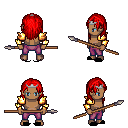
a pixel art fantasy rpg character, male body template, human, dark skin, gold arm armor, magenta pants, red long hairstyle, silver tiara, black slippers, spear, four views (front, back, left, right), 2x2 character sprite sheet, small pixel art, hard edges, no anti-aliasing